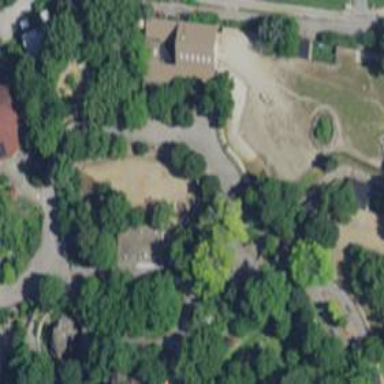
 which is popular attraction for tourists."